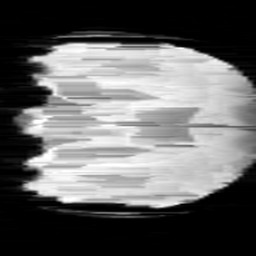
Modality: minIP
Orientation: coronal
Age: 12
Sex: female
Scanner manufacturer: siemens
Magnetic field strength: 3 T
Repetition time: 0.027 s
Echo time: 0.02 s